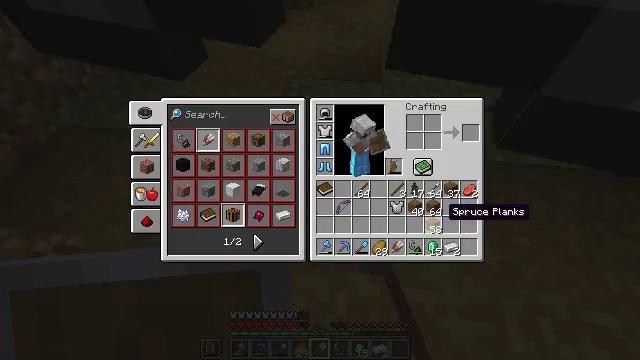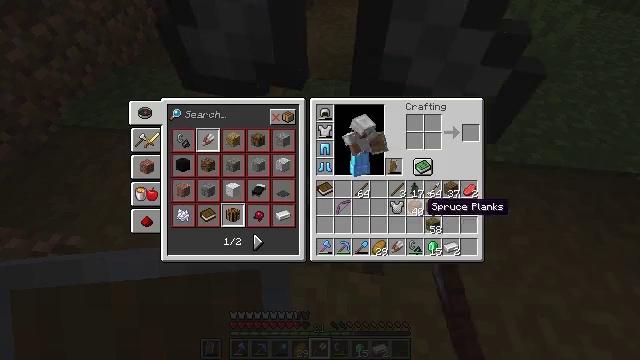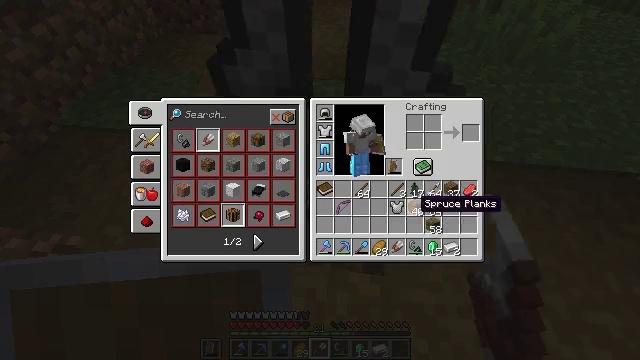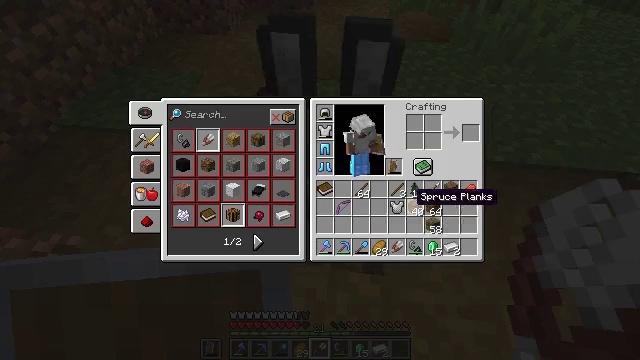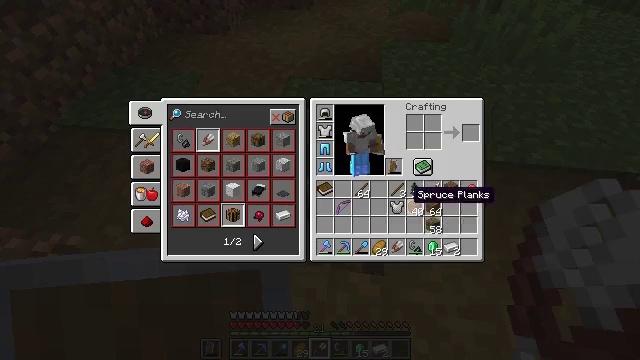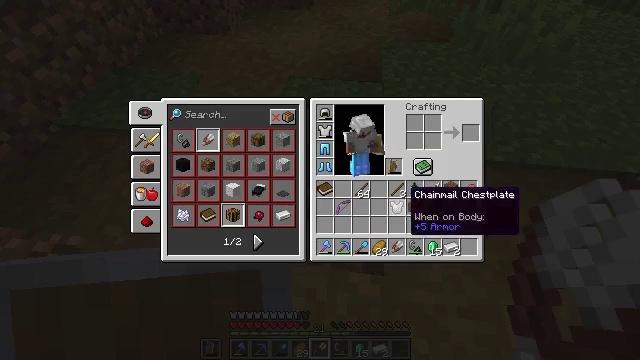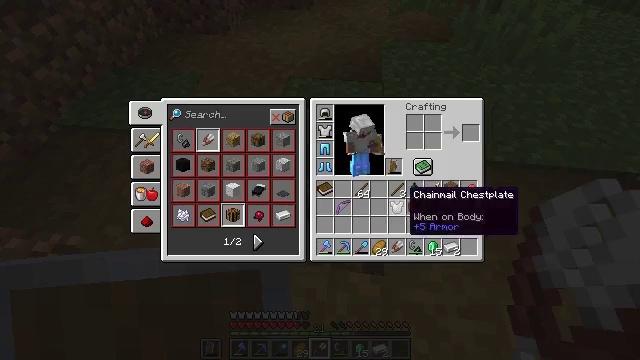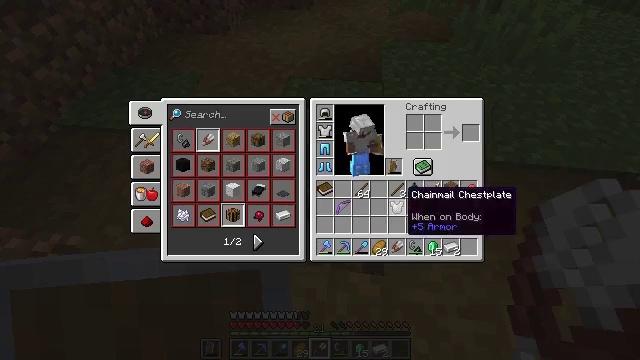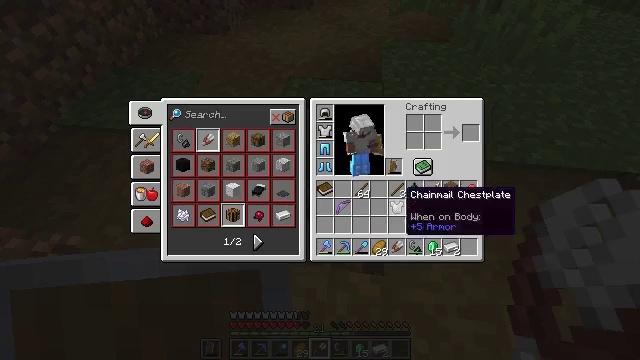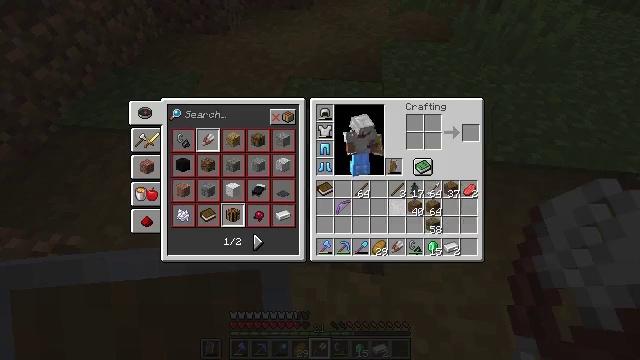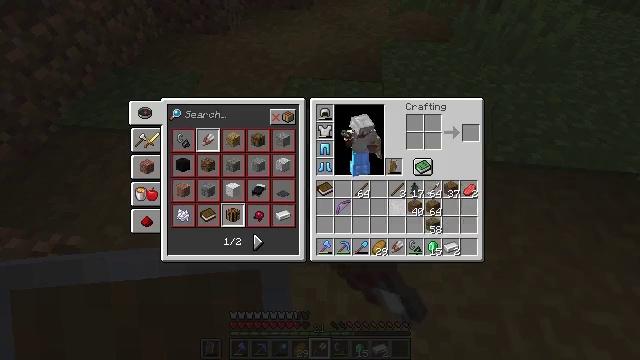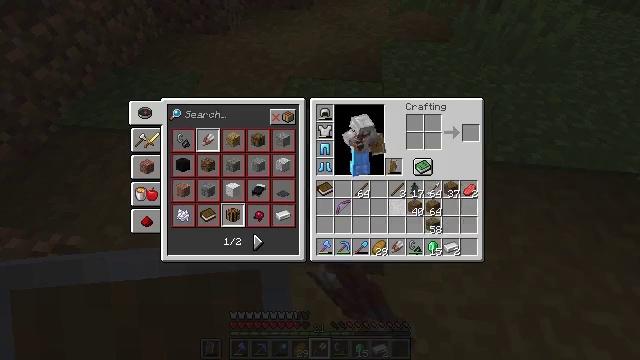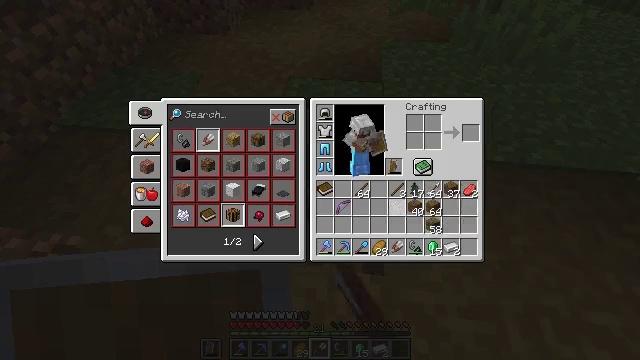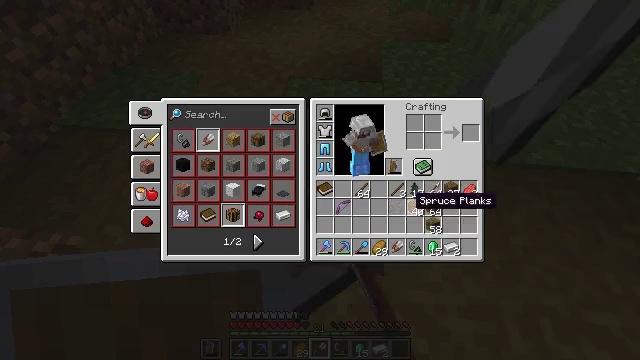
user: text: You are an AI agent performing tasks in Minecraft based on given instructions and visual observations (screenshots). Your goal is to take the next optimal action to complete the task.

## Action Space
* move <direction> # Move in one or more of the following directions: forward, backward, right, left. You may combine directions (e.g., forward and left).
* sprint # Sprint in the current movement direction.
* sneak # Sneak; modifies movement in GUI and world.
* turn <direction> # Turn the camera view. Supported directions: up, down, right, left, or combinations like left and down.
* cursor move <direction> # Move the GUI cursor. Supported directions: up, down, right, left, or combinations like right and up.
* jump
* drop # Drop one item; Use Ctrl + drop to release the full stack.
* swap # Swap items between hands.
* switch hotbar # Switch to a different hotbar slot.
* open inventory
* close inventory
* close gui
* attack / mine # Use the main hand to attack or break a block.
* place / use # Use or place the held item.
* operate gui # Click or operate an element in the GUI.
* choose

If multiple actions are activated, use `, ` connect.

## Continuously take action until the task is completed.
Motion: motion action
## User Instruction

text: Remove a chainmail chestplate from the inventory.
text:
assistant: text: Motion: sprint, cursor move left, open gui
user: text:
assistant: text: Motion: sprint
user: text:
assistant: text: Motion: sprint, cursor move up
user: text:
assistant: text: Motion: sprint
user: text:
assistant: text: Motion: sprint
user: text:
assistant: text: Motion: sprint
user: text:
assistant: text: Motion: sprint
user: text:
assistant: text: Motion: sprint
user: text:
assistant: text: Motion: sprint, drop
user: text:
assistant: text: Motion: sprint, drop
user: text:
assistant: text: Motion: sprint, drop
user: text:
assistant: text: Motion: sprint
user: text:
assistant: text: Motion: sprint
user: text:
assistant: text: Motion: sprint